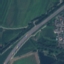
Land use / land cover: Highway